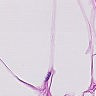
Metastatic tissue present: no